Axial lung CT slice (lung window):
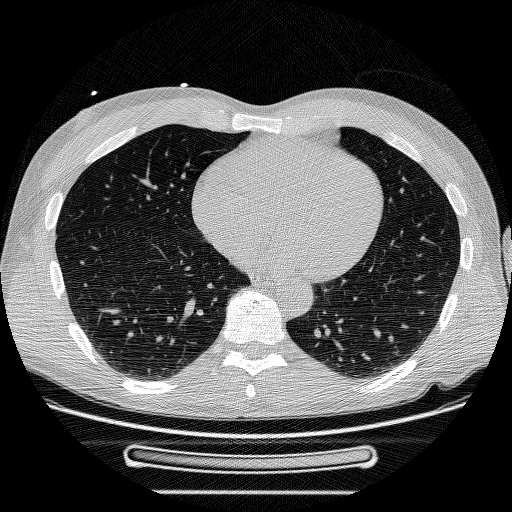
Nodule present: no